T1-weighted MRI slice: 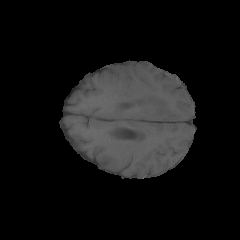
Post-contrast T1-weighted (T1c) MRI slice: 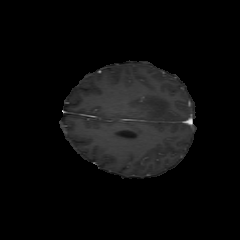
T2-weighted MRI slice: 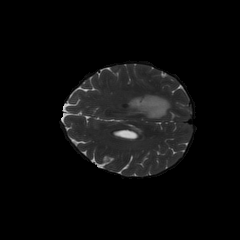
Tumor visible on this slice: yes